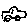
Label: car